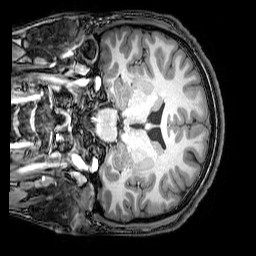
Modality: T1w
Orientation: coronal
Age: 18
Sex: male
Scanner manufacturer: philips
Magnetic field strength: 3 T
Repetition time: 0.008113 s
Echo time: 0.003709 s